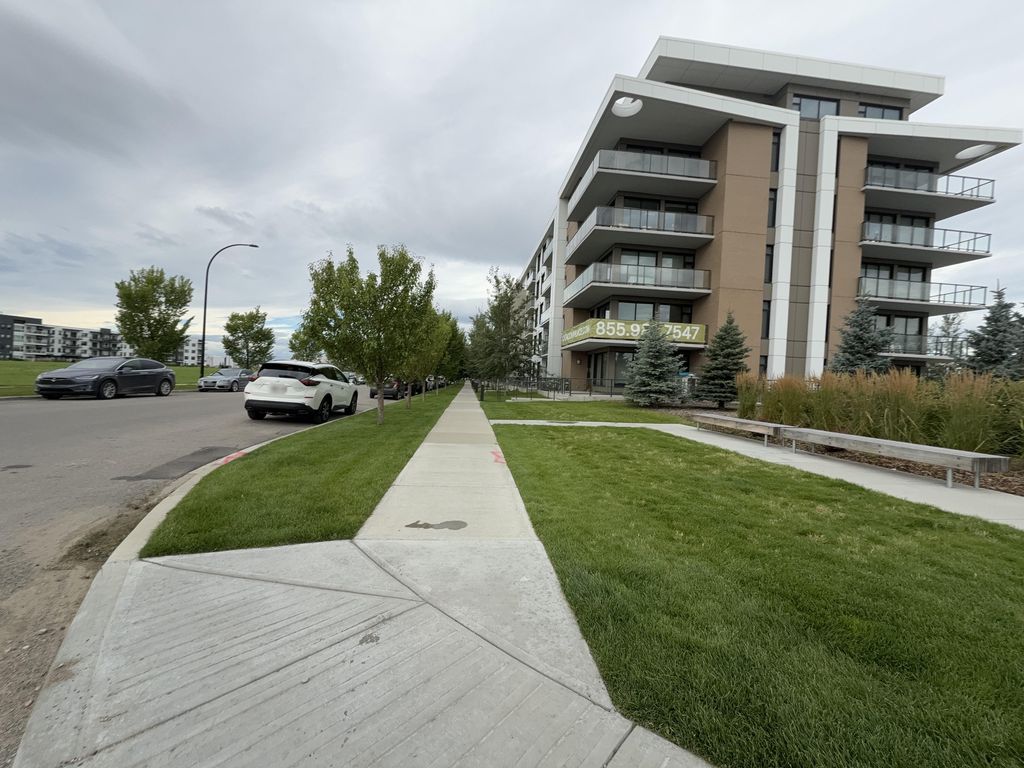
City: calgary